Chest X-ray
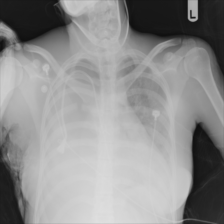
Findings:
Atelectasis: negative
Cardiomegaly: negative
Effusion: negative
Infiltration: negative
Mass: negative
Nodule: negative
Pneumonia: negative
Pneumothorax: negative
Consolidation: negative
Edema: negative
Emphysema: negative
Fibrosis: negative
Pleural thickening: negative
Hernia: negative